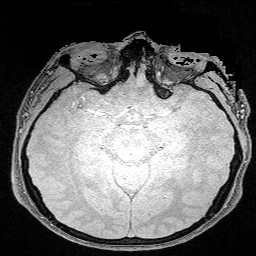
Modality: FLASH
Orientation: coronal
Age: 25
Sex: male